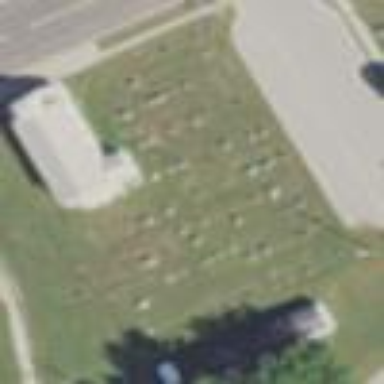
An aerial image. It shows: Cemetery.